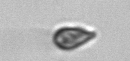
Label: Cryptophyta